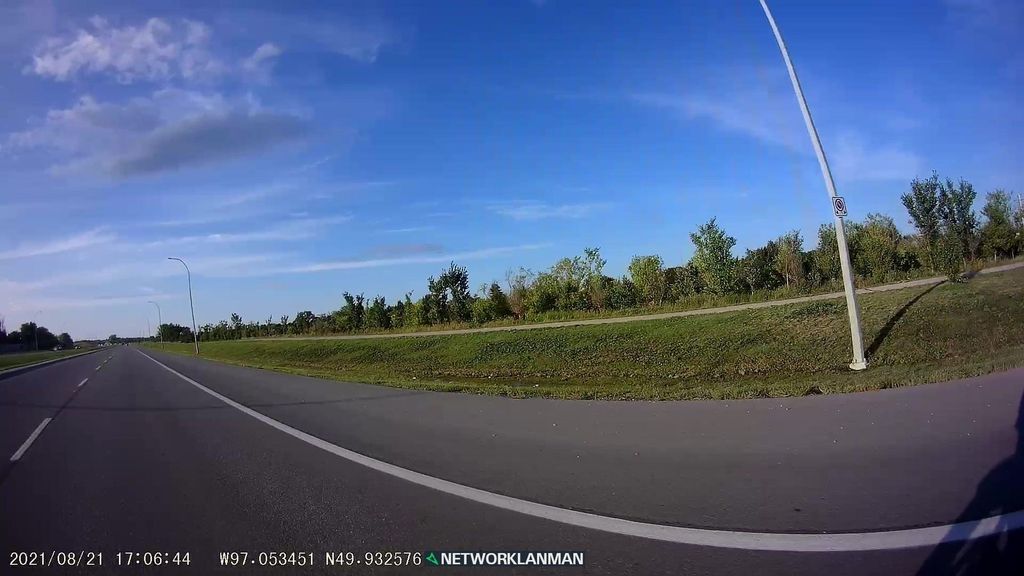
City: winnipeg